Interaction volume radius: 5 \u00c5
Interaction volume height: 10 \u00c5
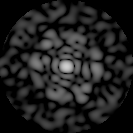
Disorder parameter: 0.7875